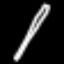
Label: pencil